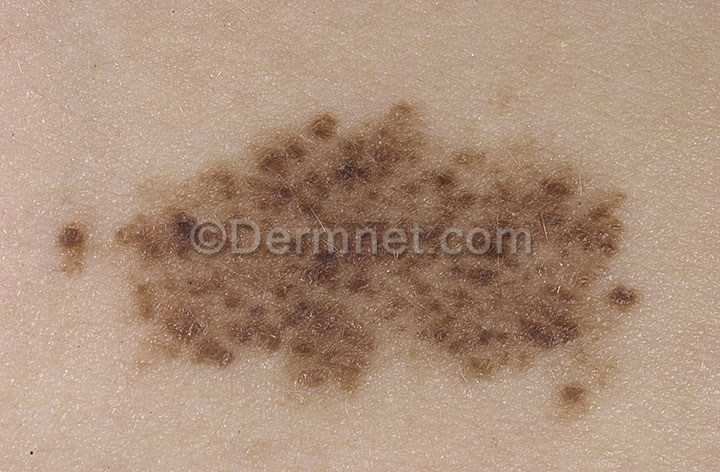
Disease: Melanoma Skin Cancer Nevi and Moles